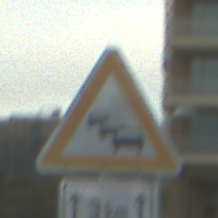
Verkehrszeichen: Stau
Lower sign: LaengeEinerStrecke2
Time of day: MorningAfternoon
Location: Outdoor (Urban)
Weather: PartlyCloudy
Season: NotSpecified
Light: Natural